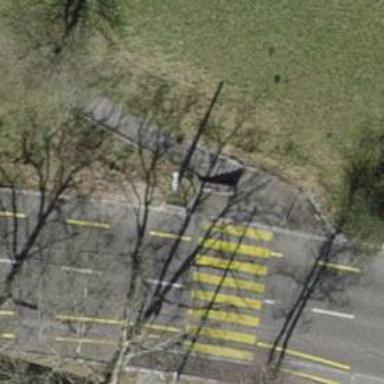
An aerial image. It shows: Steps with asphalt surface.